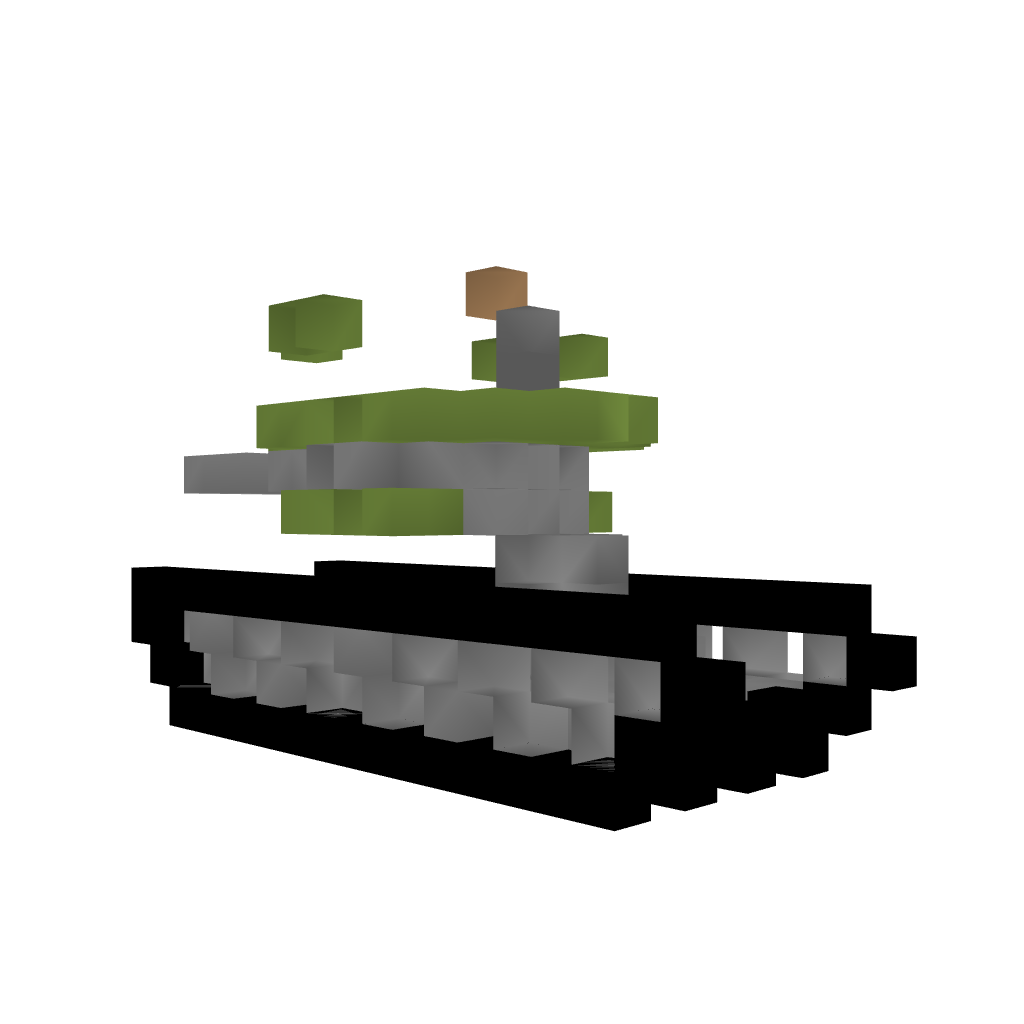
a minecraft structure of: ağır tank bad low quality